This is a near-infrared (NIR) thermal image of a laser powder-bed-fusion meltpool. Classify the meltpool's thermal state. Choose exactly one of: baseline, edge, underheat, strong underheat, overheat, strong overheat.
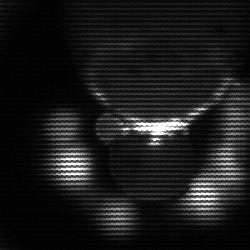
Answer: edge